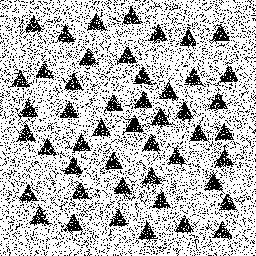
Squares: 0
Triangles: 48
Stars: 0
Total shapes: 48